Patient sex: M
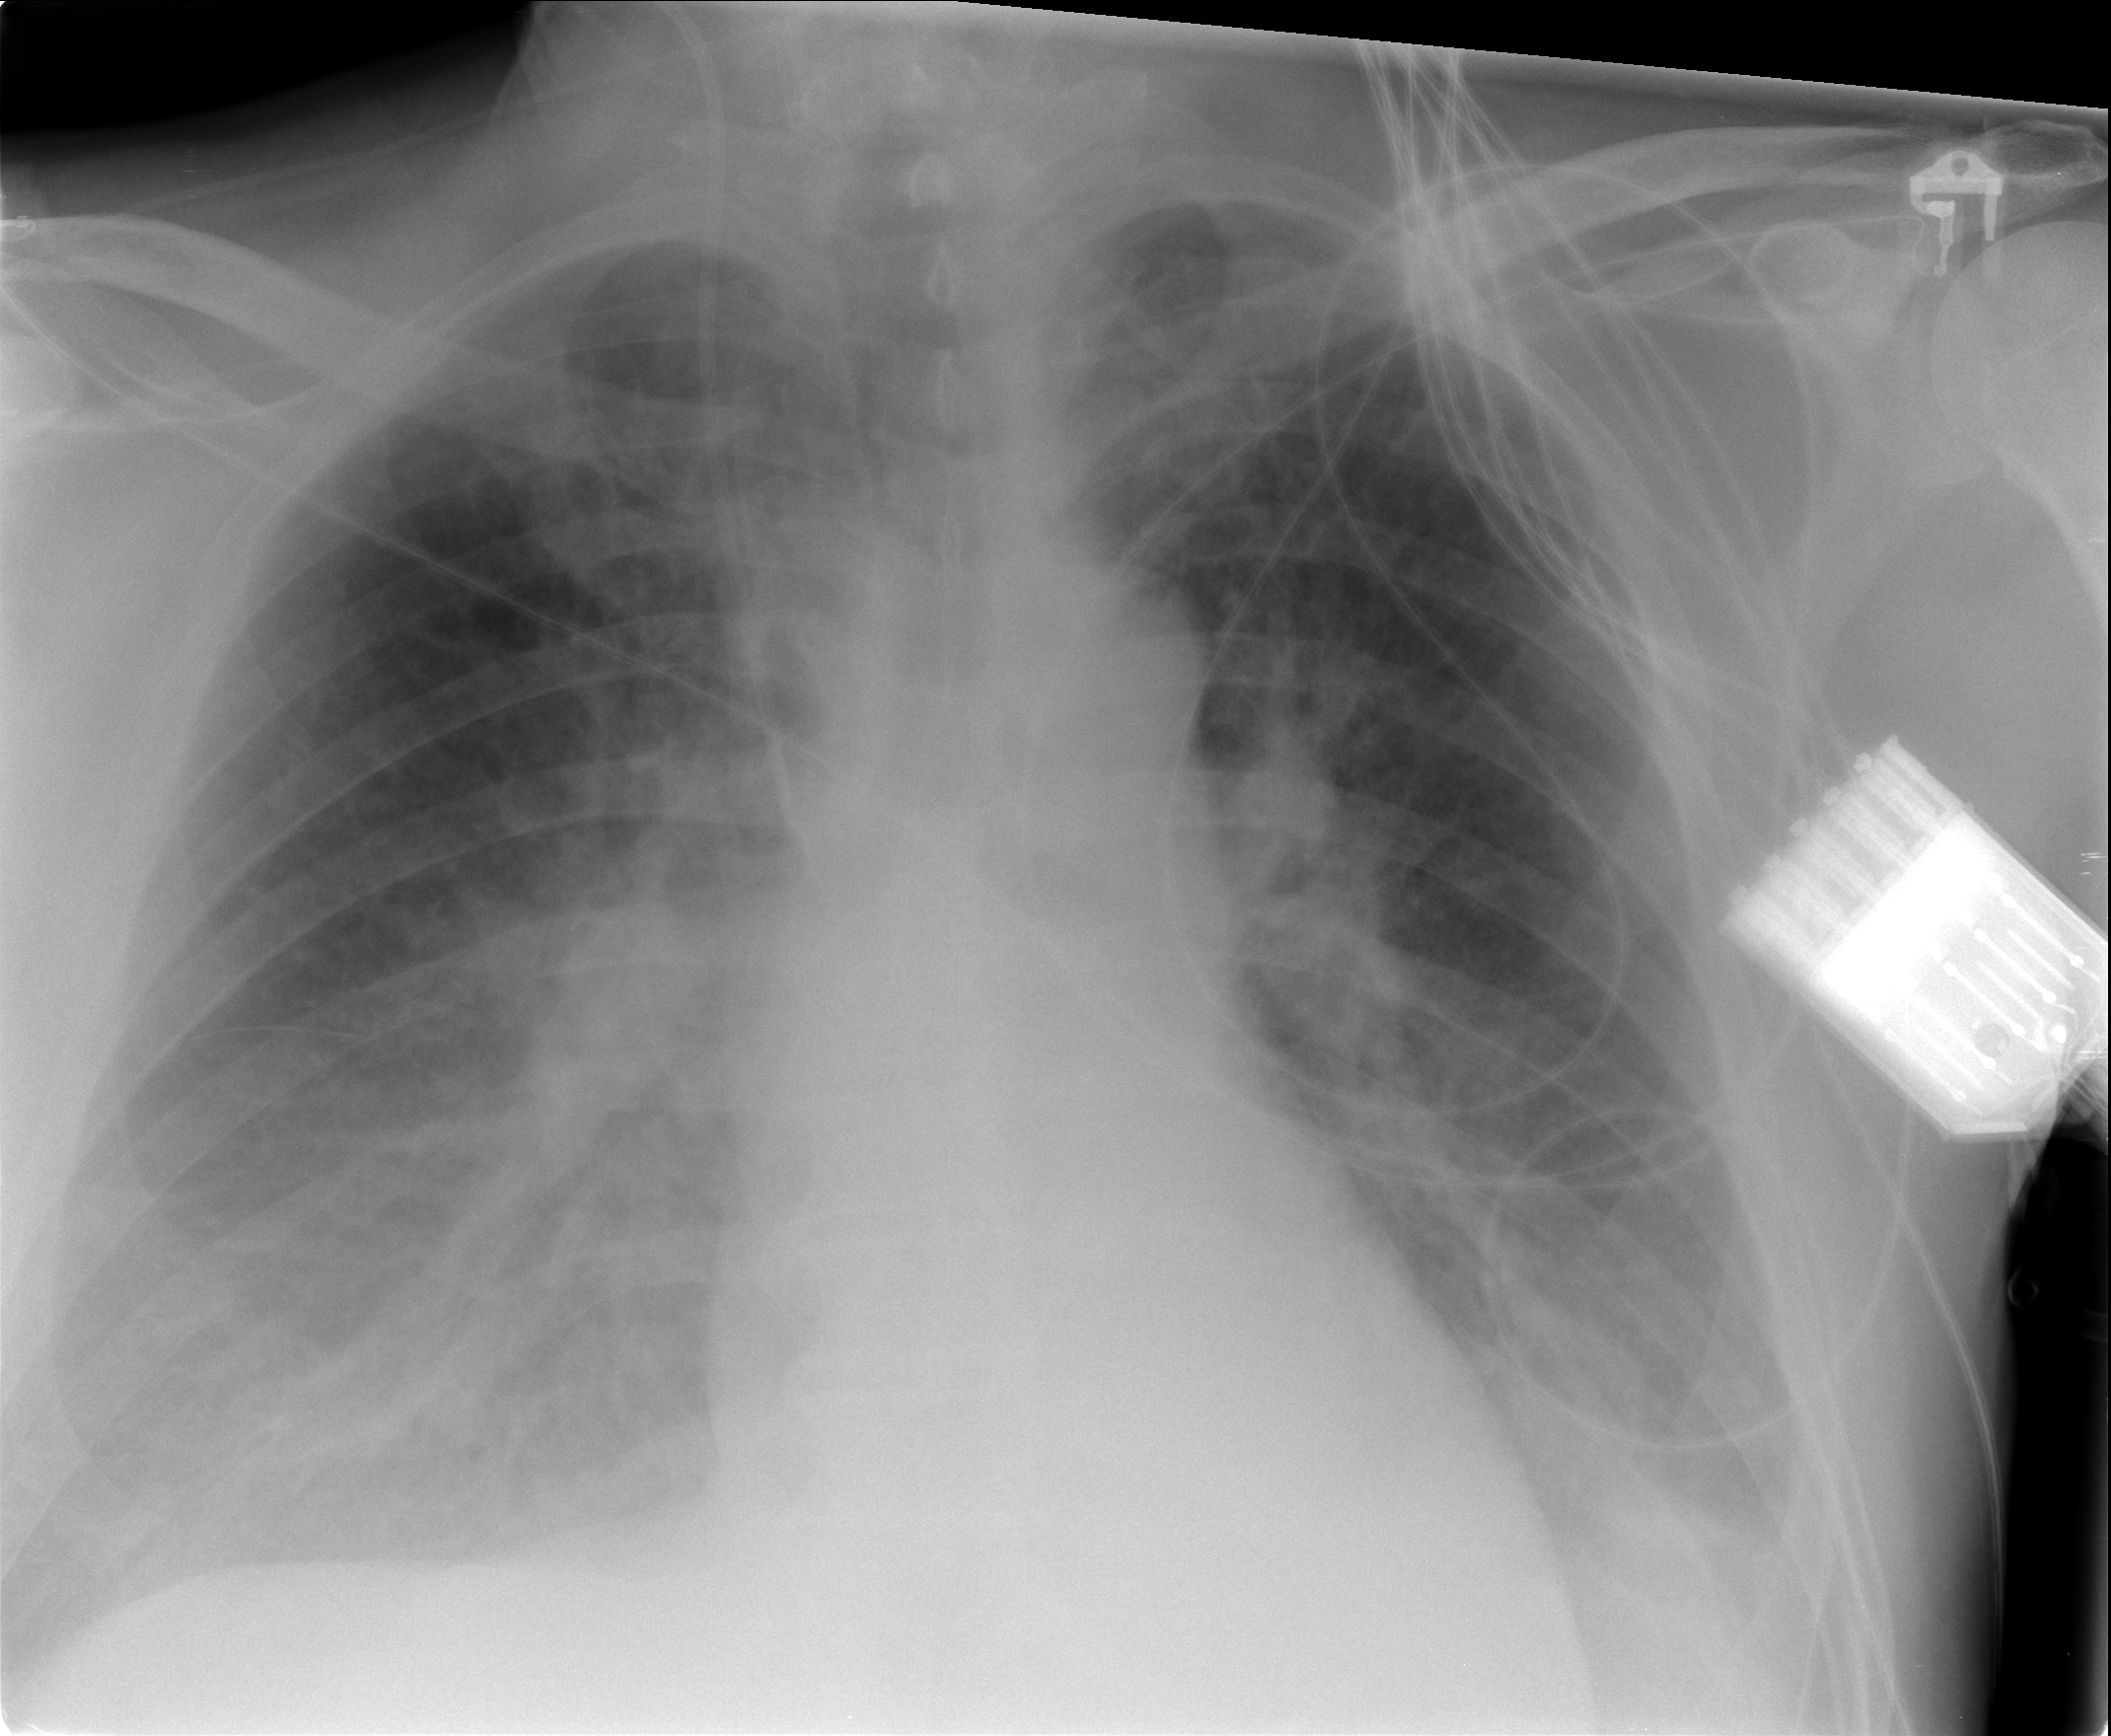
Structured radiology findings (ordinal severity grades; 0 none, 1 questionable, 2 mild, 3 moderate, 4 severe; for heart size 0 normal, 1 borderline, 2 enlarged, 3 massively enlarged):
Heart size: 2
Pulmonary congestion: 3
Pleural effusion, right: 1
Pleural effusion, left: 2
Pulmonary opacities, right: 3
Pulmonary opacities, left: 3
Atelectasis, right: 3
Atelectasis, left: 3